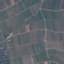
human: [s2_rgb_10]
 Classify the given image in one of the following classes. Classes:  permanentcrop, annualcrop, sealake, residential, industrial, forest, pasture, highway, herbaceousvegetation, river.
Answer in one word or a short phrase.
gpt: PermanentCrop